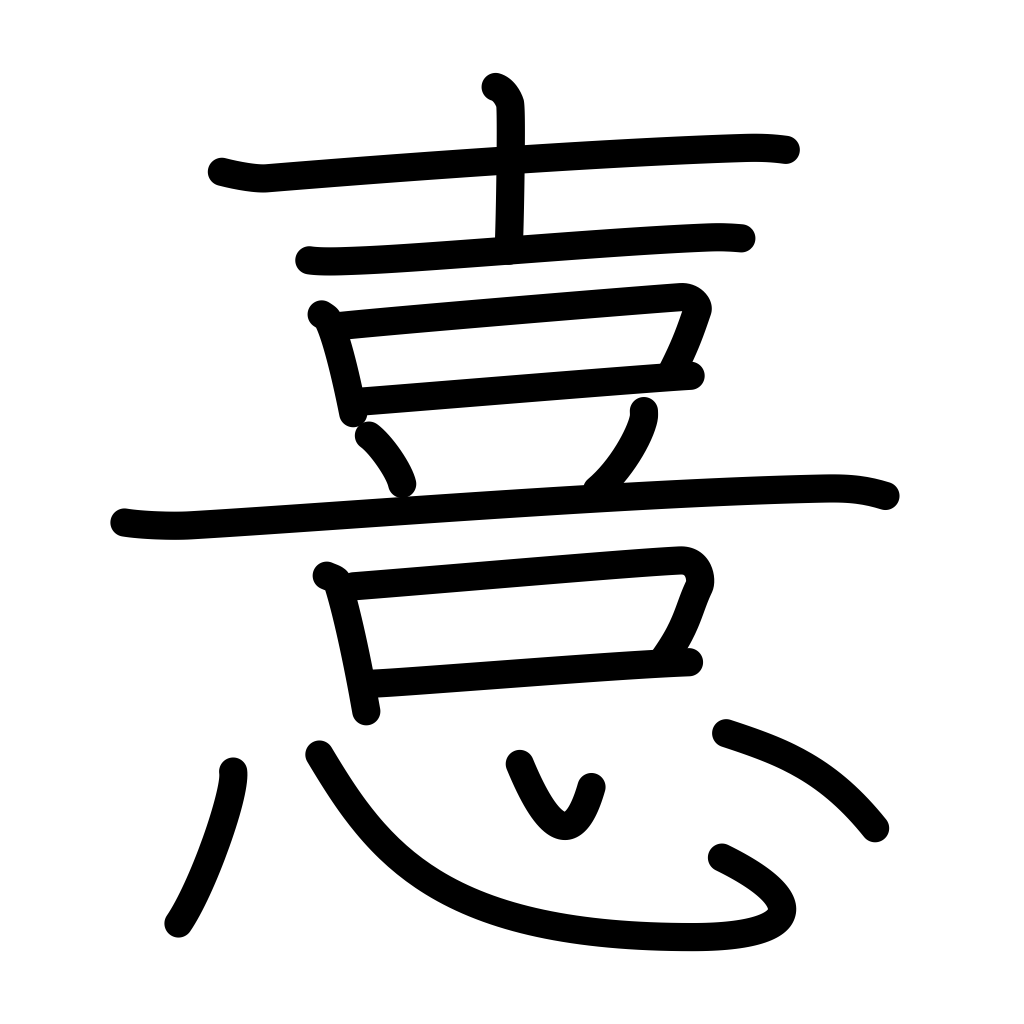
Meaning: rejoice, like, prefer, exclamation